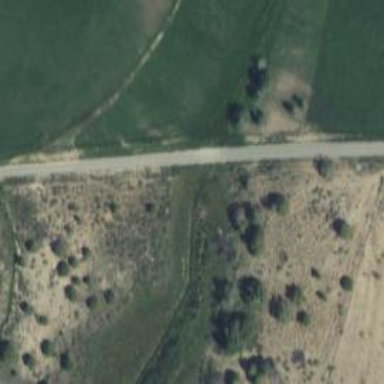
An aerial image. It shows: Culvert tunnel.